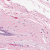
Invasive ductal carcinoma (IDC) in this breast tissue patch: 0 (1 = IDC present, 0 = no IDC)